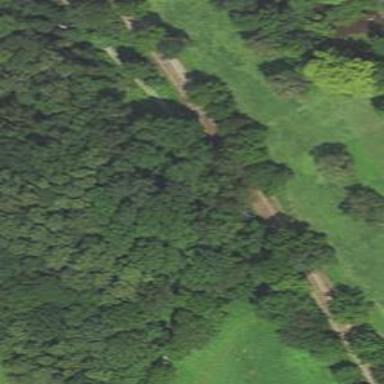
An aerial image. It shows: Preserved railway with rails.